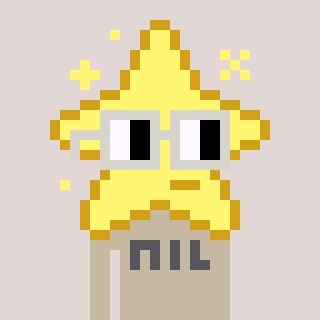
a pixel art character with square light gray glasses, a star-shaped head and a bege-colored body on a warm background